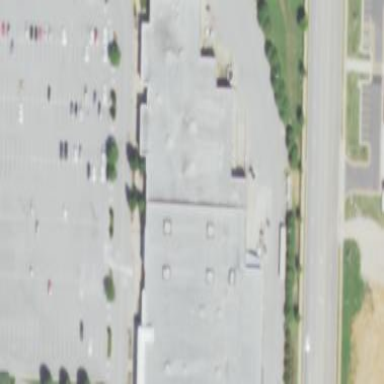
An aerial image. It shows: Mall building.